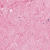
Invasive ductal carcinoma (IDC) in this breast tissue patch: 0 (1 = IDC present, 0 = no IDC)